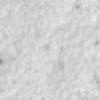
Label: no_change